Field crop: maize
Growth stage: 2
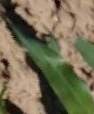
Species: maize